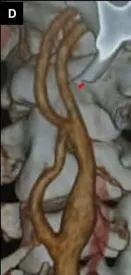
3-D images showing bifurcating ICA.
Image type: radiology (ct)